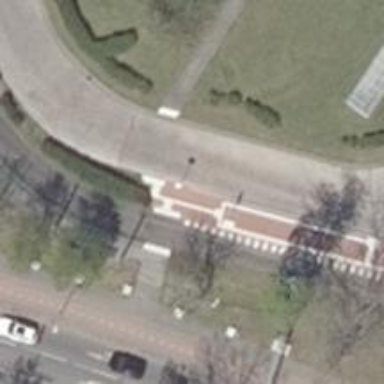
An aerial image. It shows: Uncontrolled tram crossing.